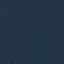
Land use / land cover class: SeaLake